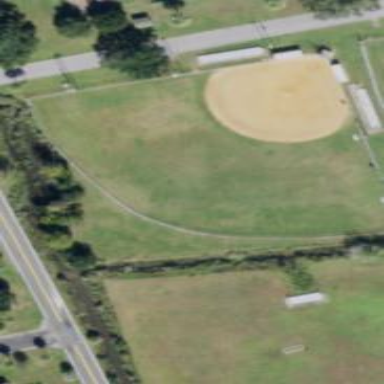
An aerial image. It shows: Baseball pitch for leisure land.